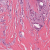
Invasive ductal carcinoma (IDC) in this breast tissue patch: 1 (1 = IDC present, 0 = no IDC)